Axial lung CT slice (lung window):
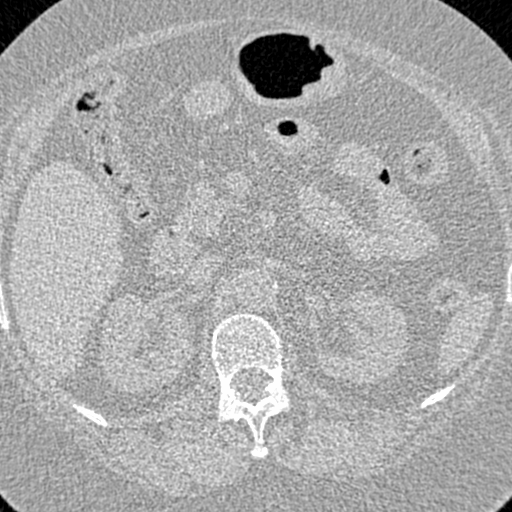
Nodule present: no